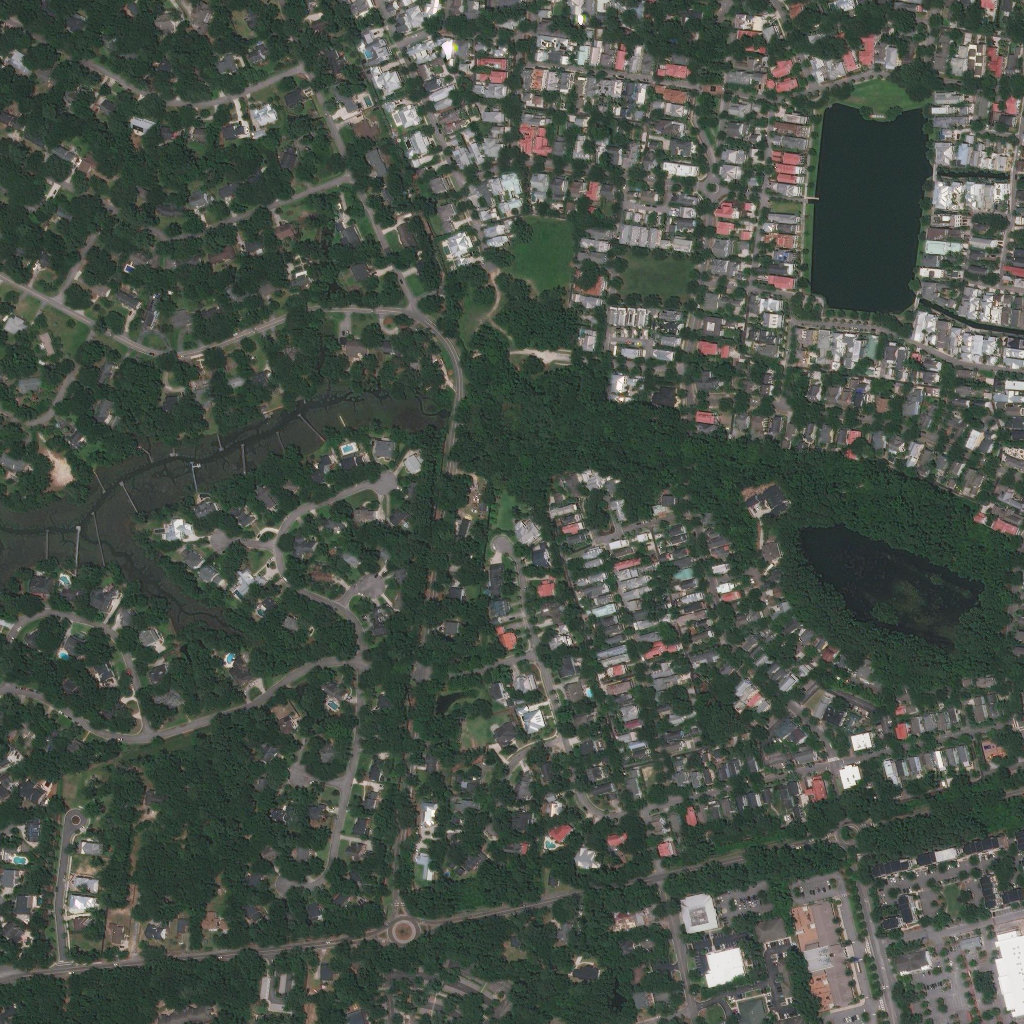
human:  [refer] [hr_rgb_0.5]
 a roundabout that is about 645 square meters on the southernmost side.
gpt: <box>[[37, 89, 41, 93, 0]]</box>

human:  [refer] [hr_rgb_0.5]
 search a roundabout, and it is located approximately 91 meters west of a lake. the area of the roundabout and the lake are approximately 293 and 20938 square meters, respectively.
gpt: <box>[[68, 17, 70, 20, 0]]</box>